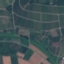
Label: PermanentCrop